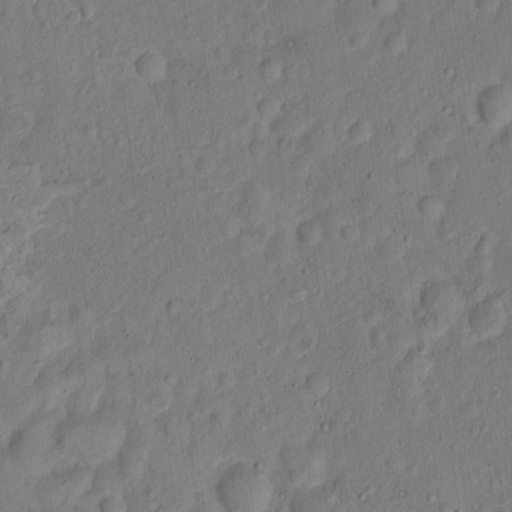
Objects detected: cone